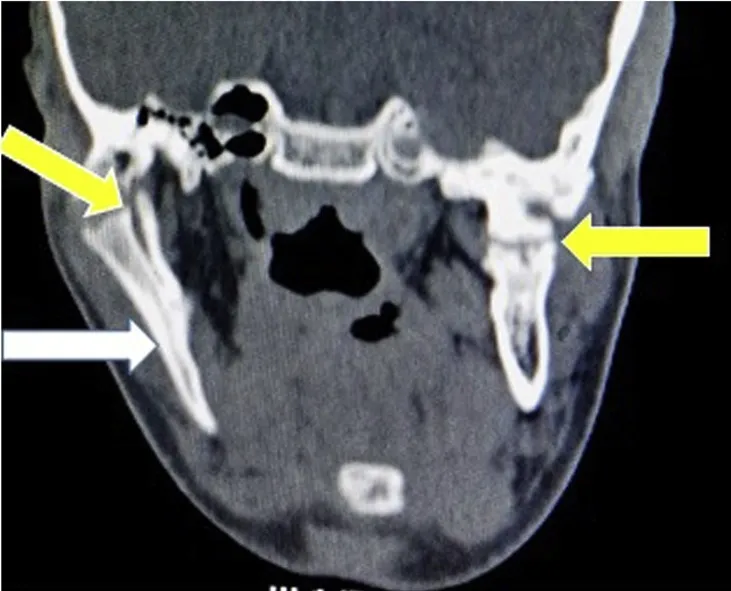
(C) Coronal CT scan.
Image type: radiology (ct)